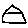
Label: house